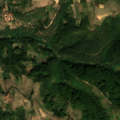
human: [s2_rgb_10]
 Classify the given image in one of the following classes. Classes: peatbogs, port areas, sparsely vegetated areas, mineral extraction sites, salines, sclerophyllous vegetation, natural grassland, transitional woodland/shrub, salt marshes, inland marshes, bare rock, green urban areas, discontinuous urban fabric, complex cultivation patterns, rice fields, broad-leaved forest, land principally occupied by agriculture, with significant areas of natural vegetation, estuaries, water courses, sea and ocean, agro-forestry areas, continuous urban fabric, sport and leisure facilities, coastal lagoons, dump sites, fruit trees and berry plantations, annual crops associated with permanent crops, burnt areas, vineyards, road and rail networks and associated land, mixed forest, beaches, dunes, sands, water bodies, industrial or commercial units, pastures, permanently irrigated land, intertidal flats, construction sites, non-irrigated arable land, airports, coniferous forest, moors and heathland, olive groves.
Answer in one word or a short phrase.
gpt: pastures, land principally occupied by agriculture, with significant areas of natural vegetation, broad-leaved forest, mixed forest, natural grassland, transitional woodland/shrub